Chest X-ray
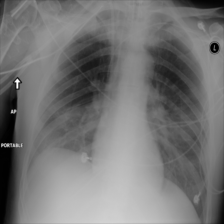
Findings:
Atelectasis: negative
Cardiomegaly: negative
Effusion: negative
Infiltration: negative
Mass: negative
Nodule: negative
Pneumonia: negative
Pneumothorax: negative
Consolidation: positive
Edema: negative
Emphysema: negative
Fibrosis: negative
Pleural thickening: negative
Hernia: negative